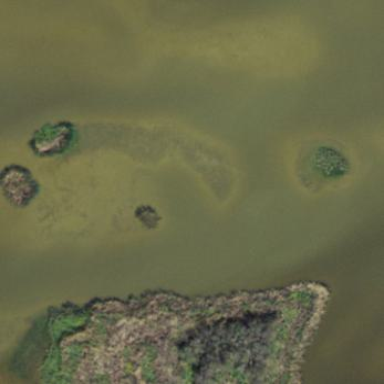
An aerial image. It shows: Marshy wetland area.